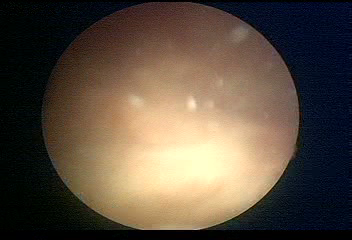
Modality: WLC
Class: Normal mucosa
Bladder cancer association: No